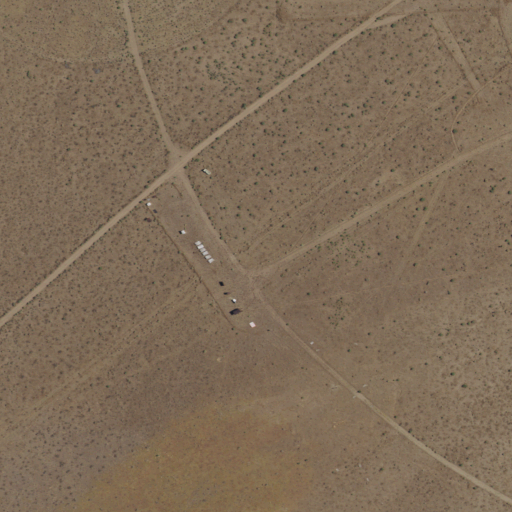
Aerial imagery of plain(s) in California named Upper Cactus Flat containing only shrub